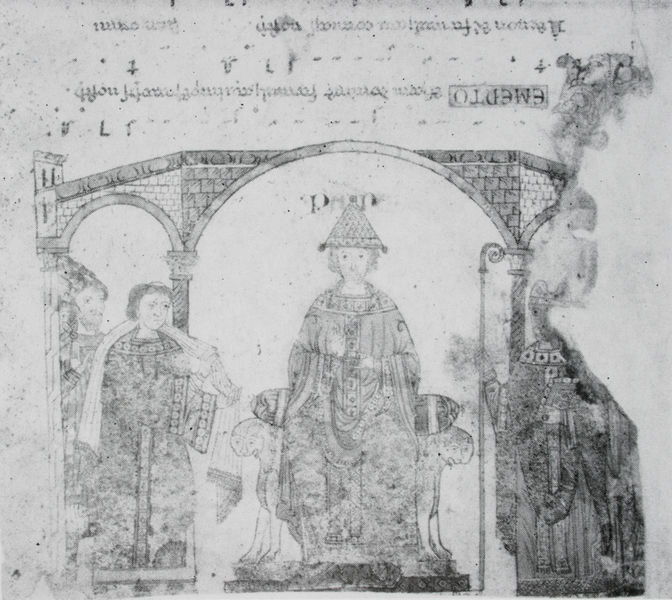
Titel: Papa, Der Papst
Standort: Rom
Institution: Biblioteca Apostolica Vaticana
Schlagwörter: mann, umhang, weiß, dreieck, menschen, grau, hut, männer, schwarz, säule, säulen, zeichnung, schal, tiere, alt, mütze, architektur, kirche, gewand, mantel, sitzend, tücher, drei, blatt, gotik, krone, engel, kopfbedeckung, schrift, papier, bogen, stab, mauer, grafik, graphik, hocker, bischof, gefolge, kaiser, könig, papst, thron, tor, vier, arkade, buch, torbogen, mauerwerk, rückseite, druck, schwarz-weiß, radierung, stich, lithografie, seite, illustration, text, spiegelverkehrt, herrscher, trohn, tron, buchdruck, pforte, löwen, sklave, gut, griechisch, mittelalter, herzog, priester, religiös, mönch, heiliger, mönche, kutten, könige, personengruppe, laute, kirchlich, pyramide, zauberer, ordensbrüder, teichnung, hebräisch, berater, bischofsstab, buchmalerei, abt, würdenträger, nikolaus, byzantinisch, krumstab, verblichen, ausgeblichen, rundstab, n, emepto, lythographie